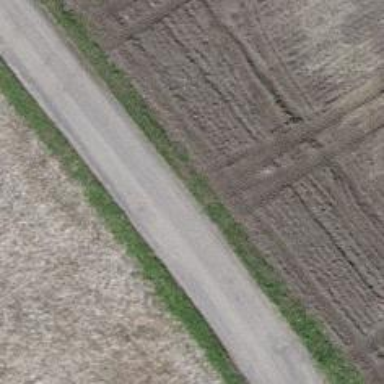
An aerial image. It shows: Agricultural track with grade 3 track type. Suitable for agricultural vehicles such as motorcars.